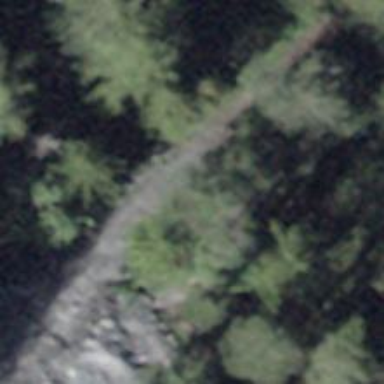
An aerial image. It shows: Gravel track with grade3 tracktype.